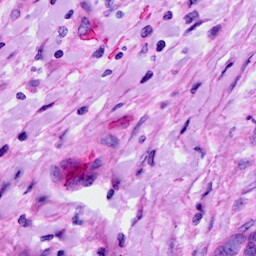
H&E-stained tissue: Ovarian